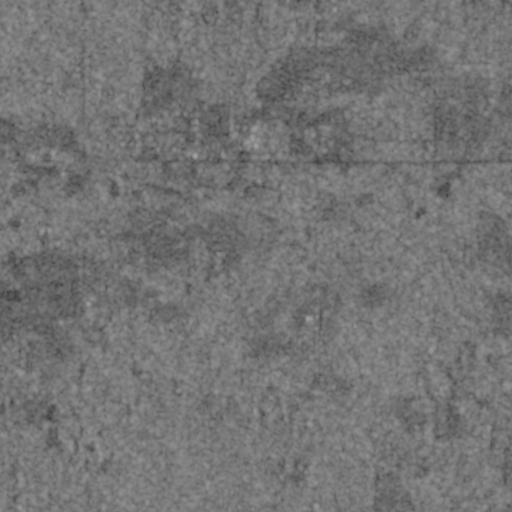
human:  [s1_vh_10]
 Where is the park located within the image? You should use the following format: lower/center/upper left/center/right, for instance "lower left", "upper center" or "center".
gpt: The park is located in the upper left of the image.
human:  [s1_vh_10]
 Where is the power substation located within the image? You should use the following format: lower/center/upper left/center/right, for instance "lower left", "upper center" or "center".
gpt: The power substation is located in the upper center of the image.
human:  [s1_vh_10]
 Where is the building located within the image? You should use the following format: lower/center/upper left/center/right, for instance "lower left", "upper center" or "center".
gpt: The building is located in the upper center of the image.
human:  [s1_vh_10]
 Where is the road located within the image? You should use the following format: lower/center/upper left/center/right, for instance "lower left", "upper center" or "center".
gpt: There is no road in the image.

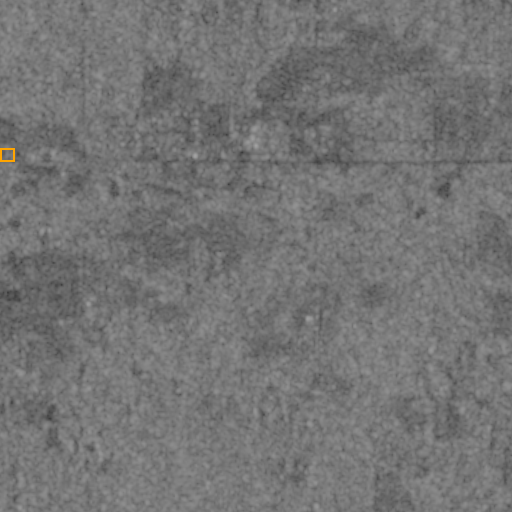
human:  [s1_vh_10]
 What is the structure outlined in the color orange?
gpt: The structure outlined in orange is a park.
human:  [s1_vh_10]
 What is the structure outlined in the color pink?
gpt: There is no pink outline.